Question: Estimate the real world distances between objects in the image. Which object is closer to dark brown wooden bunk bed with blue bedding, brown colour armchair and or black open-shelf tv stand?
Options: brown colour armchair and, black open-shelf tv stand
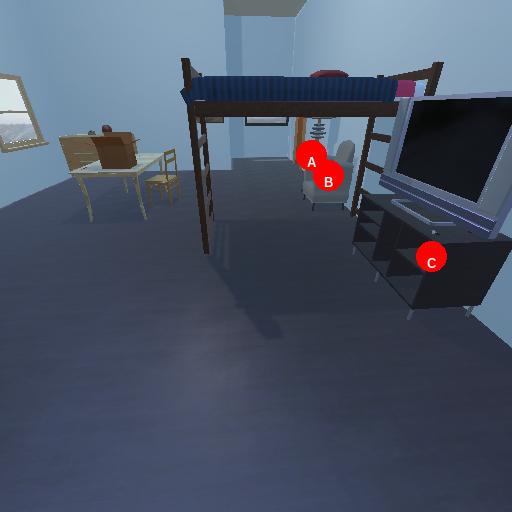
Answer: brown colour armchair and